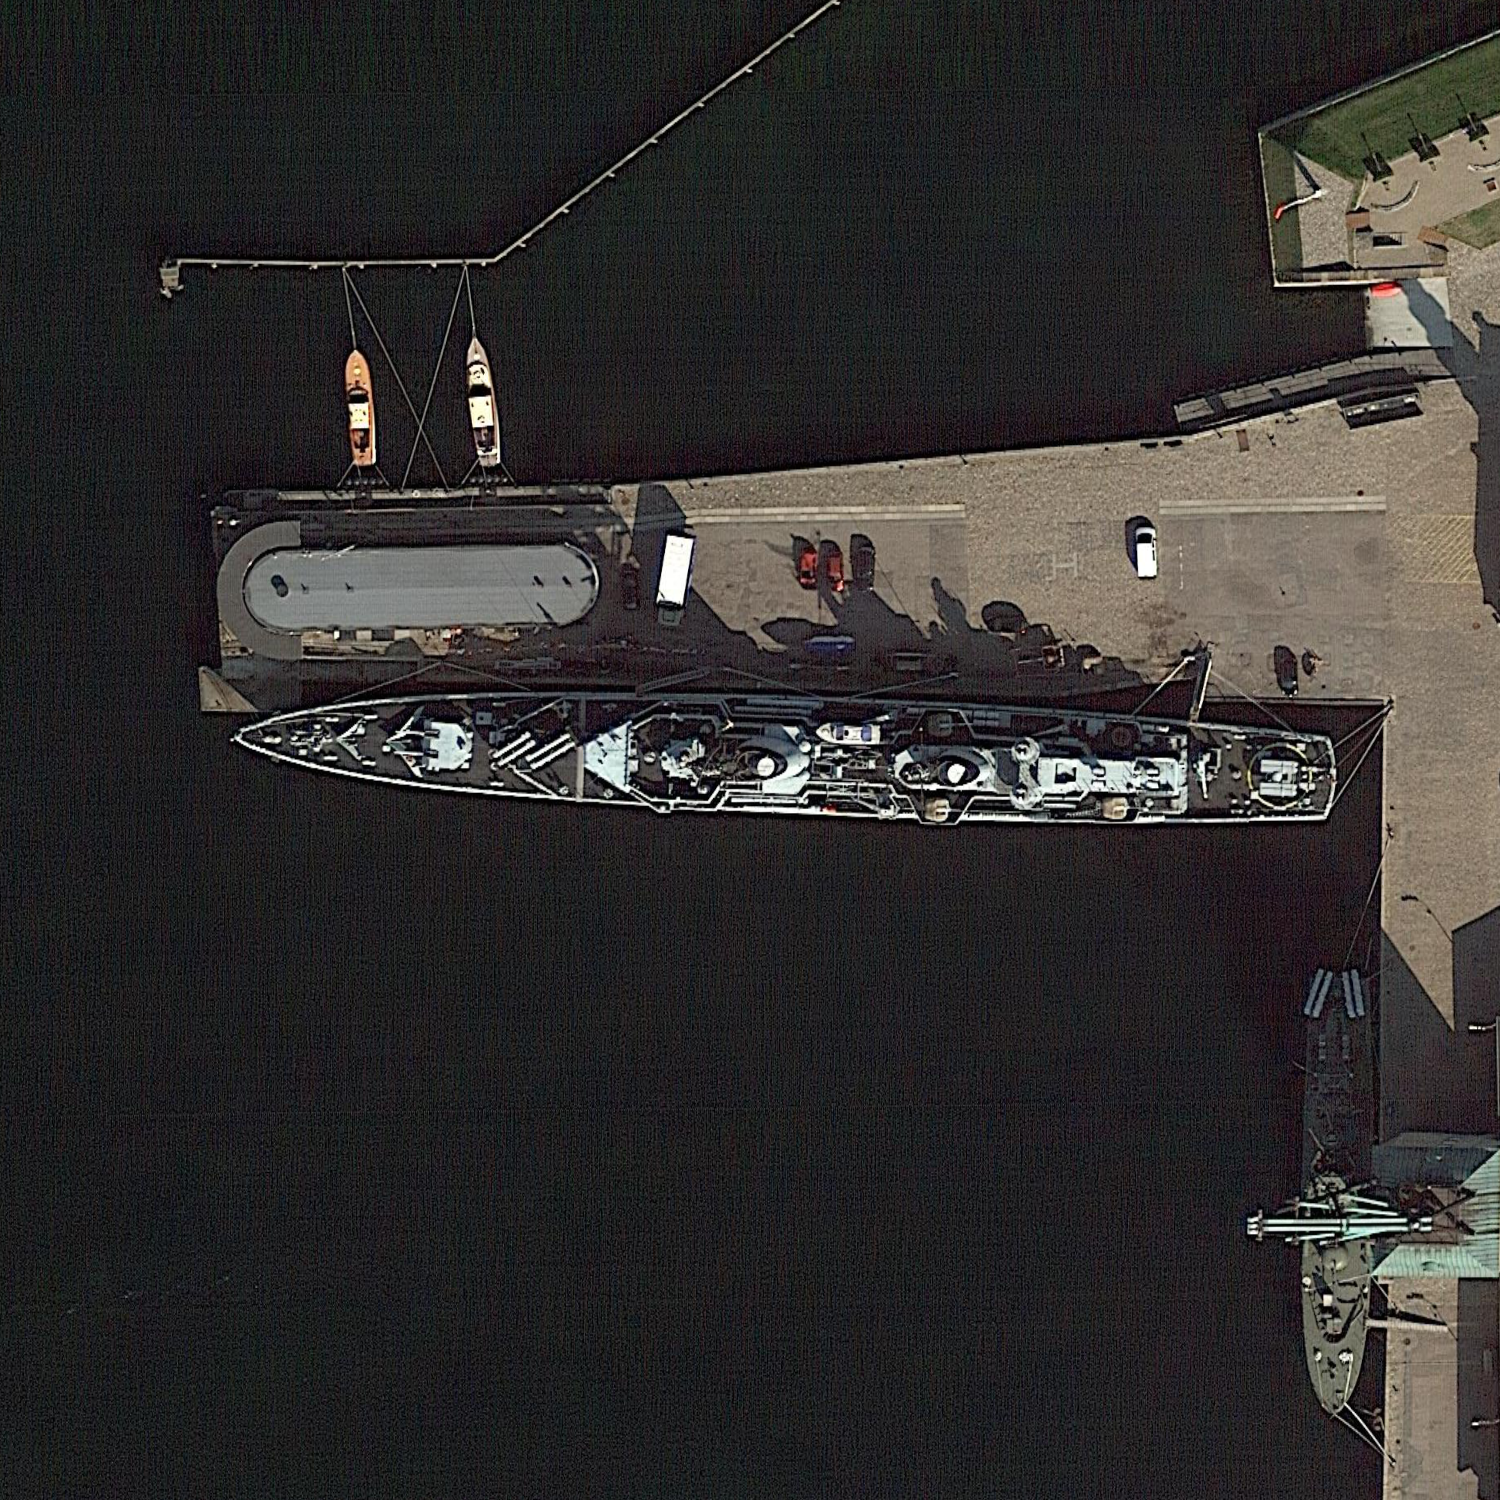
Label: cruiser